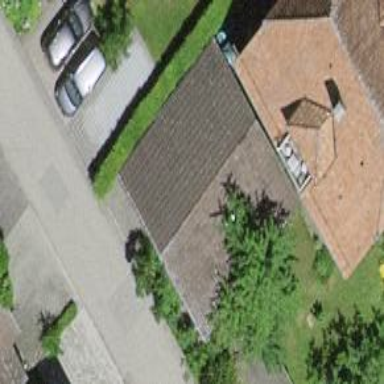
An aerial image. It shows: Garage building.